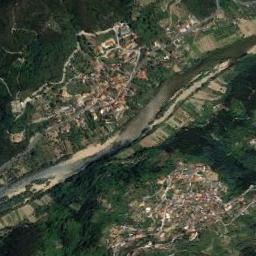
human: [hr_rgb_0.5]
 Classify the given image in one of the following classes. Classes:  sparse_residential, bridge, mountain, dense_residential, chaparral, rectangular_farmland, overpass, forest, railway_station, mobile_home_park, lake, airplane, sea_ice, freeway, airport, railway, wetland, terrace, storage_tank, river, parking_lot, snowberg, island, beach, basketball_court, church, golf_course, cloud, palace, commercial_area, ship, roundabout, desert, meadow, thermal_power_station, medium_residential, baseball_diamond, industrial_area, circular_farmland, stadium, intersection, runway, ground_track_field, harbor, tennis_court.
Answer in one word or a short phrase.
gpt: river